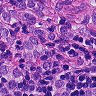
Metastatic tissue present: yes